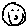
Label: smiley face